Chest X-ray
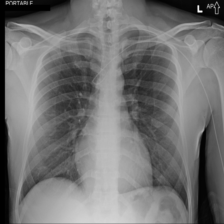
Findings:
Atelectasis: negative
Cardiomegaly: negative
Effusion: negative
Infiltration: negative
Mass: negative
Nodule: negative
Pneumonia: negative
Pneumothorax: negative
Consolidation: negative
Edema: negative
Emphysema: negative
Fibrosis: negative
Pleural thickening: negative
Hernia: negative